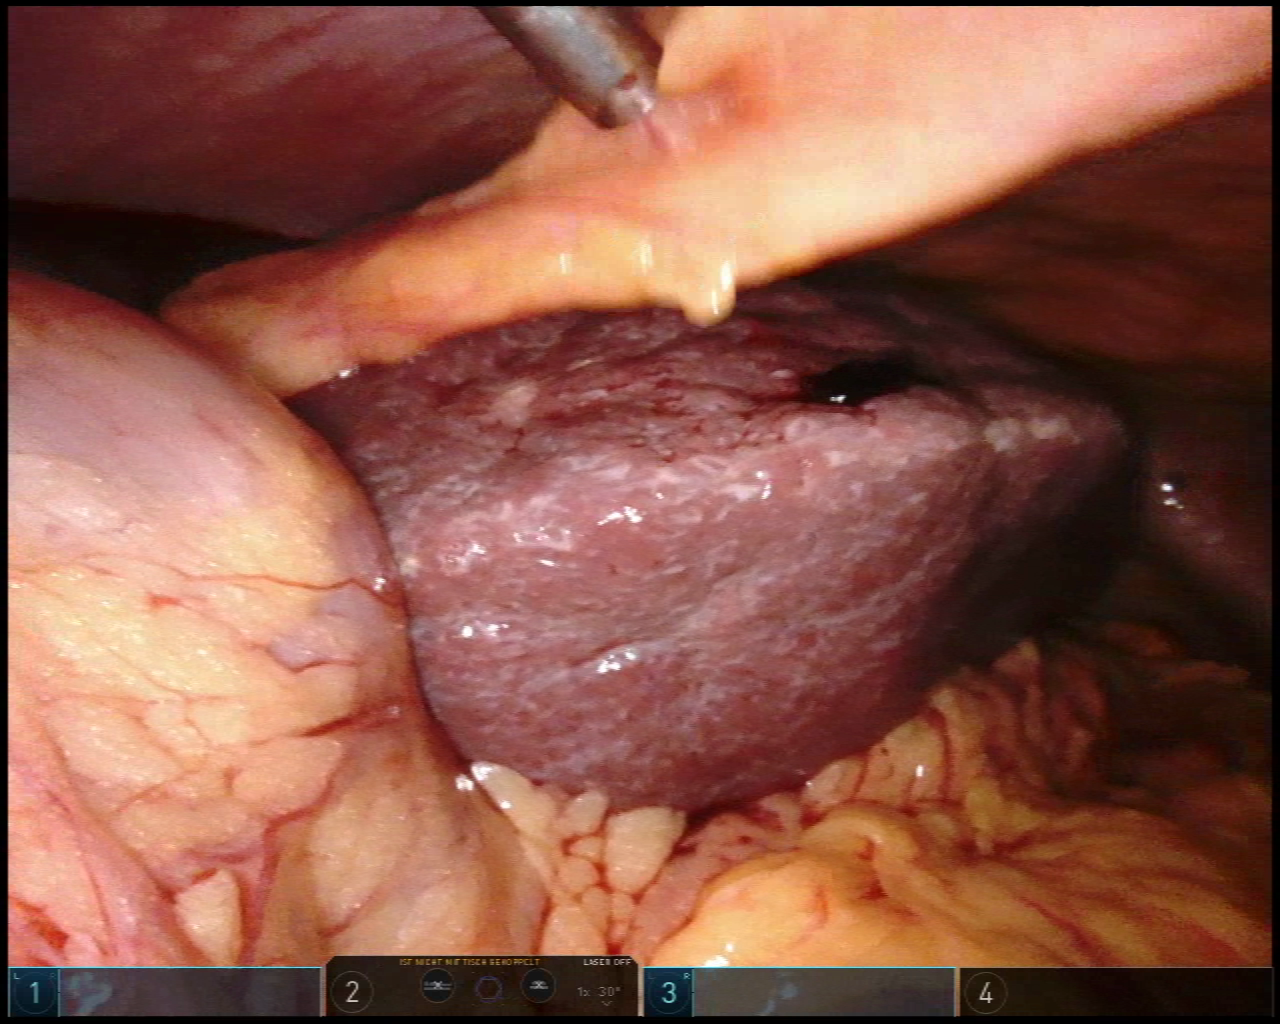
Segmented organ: liver
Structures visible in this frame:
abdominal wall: yes
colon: yes
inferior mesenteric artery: no
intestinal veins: no
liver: yes
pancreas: no
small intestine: no
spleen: no
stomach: no
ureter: no
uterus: no
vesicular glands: no